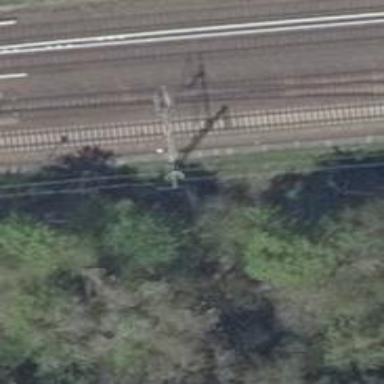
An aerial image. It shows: Railway milestone with catenary mast.